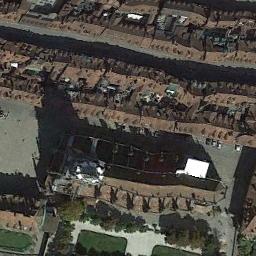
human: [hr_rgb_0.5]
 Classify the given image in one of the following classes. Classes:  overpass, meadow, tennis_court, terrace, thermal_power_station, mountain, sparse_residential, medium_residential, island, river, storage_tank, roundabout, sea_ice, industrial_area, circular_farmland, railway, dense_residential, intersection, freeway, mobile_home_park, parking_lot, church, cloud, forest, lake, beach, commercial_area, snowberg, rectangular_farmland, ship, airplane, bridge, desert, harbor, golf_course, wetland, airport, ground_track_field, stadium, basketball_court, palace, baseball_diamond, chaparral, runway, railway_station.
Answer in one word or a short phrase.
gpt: church